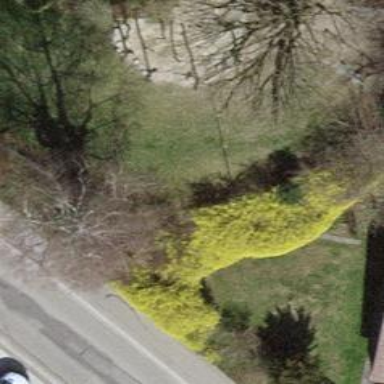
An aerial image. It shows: Urban tree adds touch of nature to the surroundings.